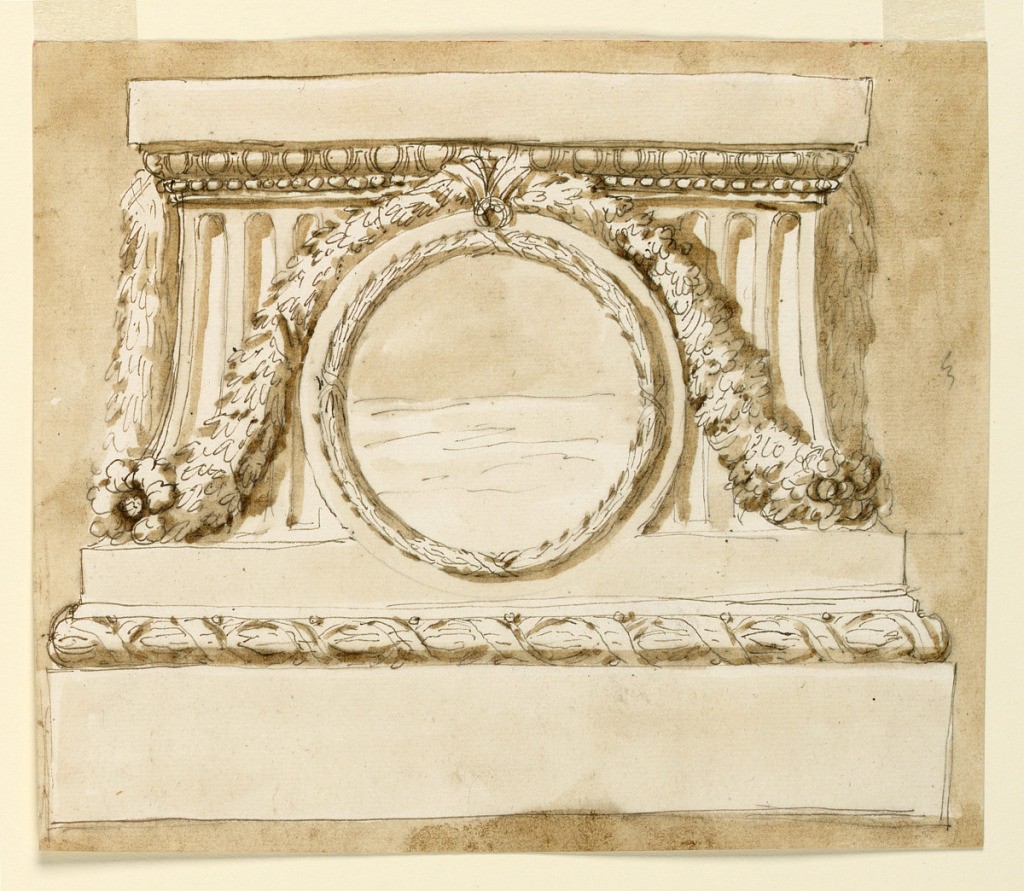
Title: Pedestal of a column
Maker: Giuseppe Barberi, Italian, 1746–1809
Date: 1780–1790
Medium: Pen and brown ink, brush and brown wash, red ink on off-white laid paper, lined
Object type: Drawing
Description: The main part is concave and fluted. In the center of the sides, in front of the flutes, are circular medallions, decorated with a festoon which connects them. Usual background.